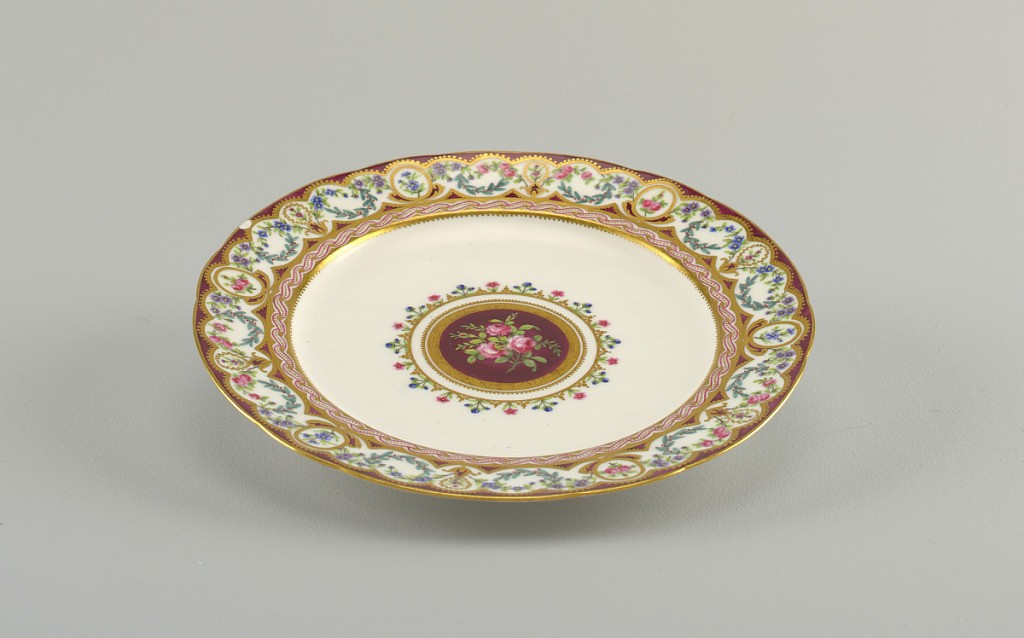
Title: Plate, from the "Eden" Service (One of Sixteen)
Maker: Sèvres Porcelain Manufactory, French, established 1756
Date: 1787
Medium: soft paste porcelain, vitreous enamel, gold
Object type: plate
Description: Circular molded plate with broad rim painted in purple ground with continuous enameled and gilded floral swags in blue, pink, and green, with gilded scallops. Center with floral border, gilded edge, and central spray ofroses against purple ground.